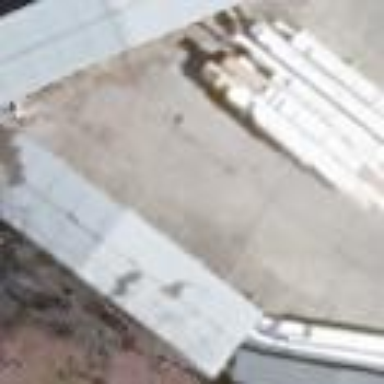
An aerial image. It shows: View of roof of building.